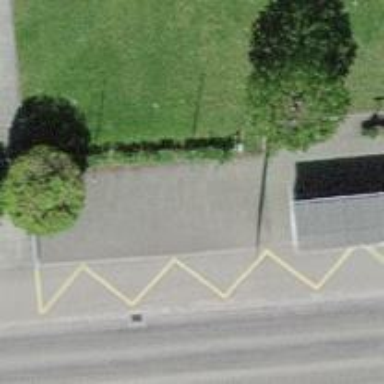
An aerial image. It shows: Bus stop with platform for public transport.